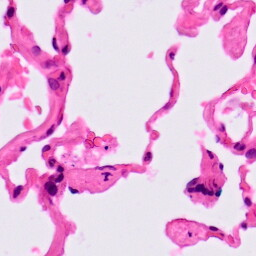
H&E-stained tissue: Lung